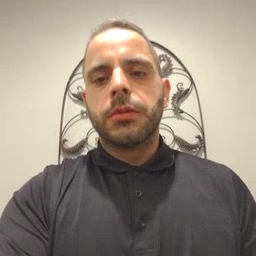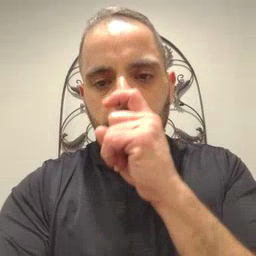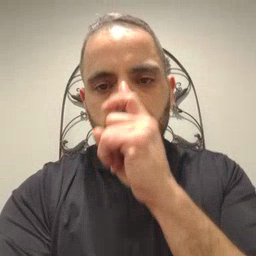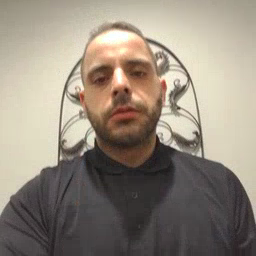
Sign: doll